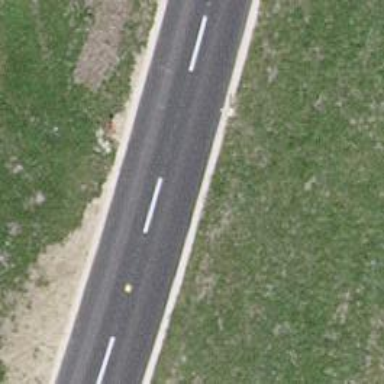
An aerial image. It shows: Tertiary road.